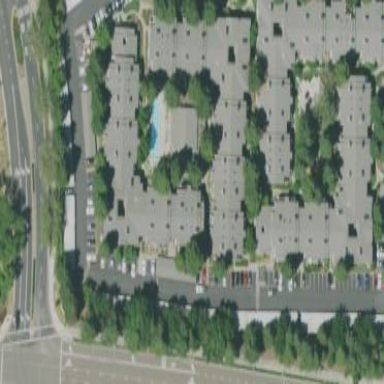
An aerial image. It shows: Image showing building with apartments.